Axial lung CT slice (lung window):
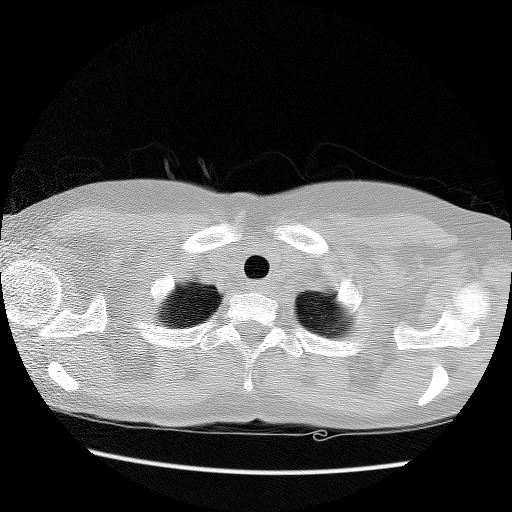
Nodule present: no